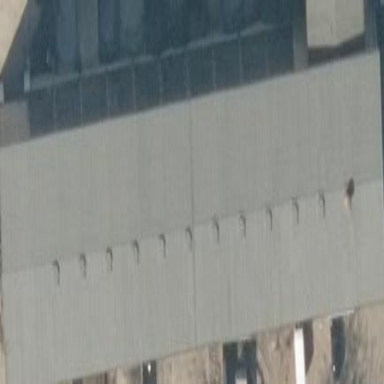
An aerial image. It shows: Industrial building.